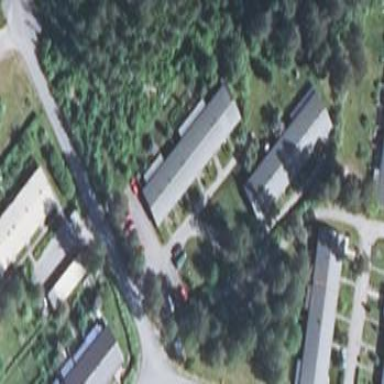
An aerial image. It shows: Terrace building.